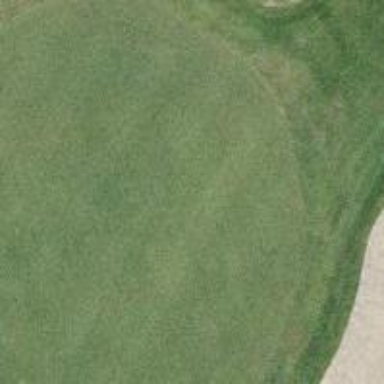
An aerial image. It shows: View of golf hole.